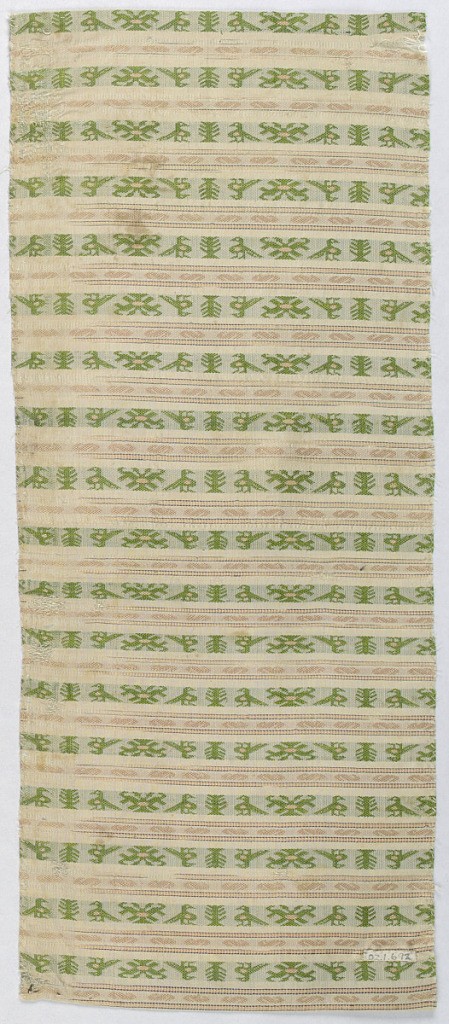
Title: Fragment
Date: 17th century
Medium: silk Technique: plain weave with supplementary wefts
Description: Bands of pattern featuring small birds in green, purle and coral on white.